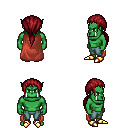
a pixel art fantasy rpg character, male body template, orc, green skin, maroon cape, teal pants, brunette ponytail hairstyle, gold boots, four views (front, back, left, right), 2x2 character sprite sheet, small pixel art, hard edges, no anti-aliasing